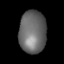
Tissue: lung
Cell type: Endothelial cells
Senescence score: 0.5574
Nuclear area (px): 1126
Mean DAPI intensity: 105.663